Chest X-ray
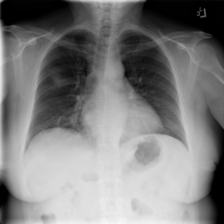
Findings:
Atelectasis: negative
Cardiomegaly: positive
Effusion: negative
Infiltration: negative
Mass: negative
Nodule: negative
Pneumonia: positive
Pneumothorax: negative
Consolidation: positive
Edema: negative
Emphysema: negative
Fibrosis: negative
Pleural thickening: negative
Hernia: negative